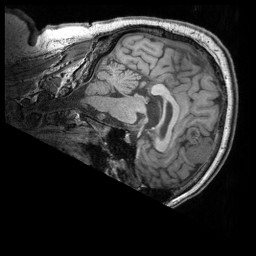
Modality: T1w
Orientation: sagittal
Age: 51
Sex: male
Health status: ill
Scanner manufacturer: siemens
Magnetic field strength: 3 T
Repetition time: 1.75 s
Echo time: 0.00418 s